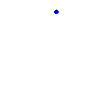
Particle: pion